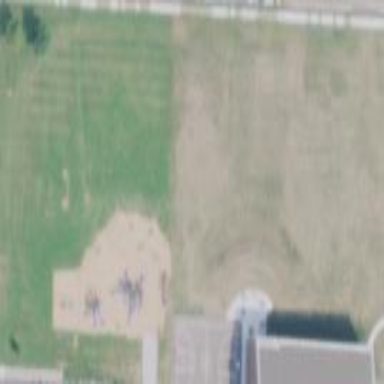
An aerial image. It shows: Path covered in grass.